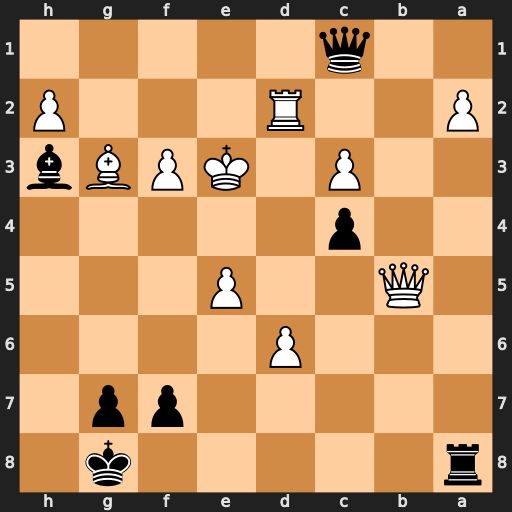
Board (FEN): r5k1/5pp1/3P4/1Q2P3/2p5/2P1KPBb/P2R3P/2q5
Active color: b
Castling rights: -
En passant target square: -
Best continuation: Rxa2 Qd5 Qxc3+